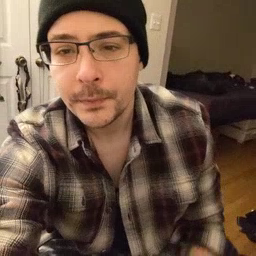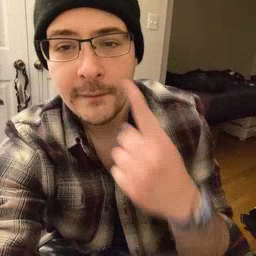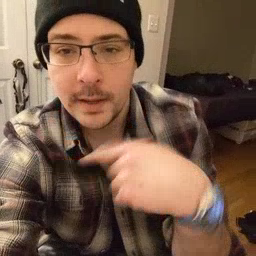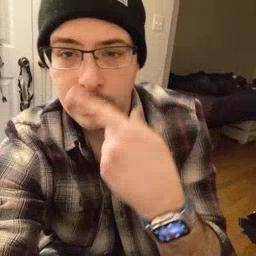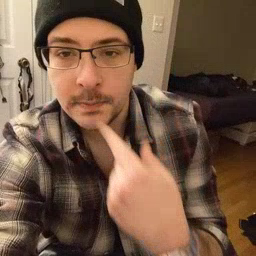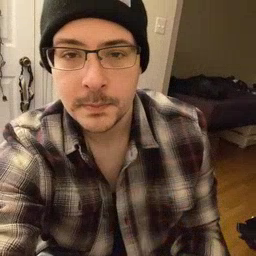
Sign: face